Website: apple
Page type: delivery-shipping
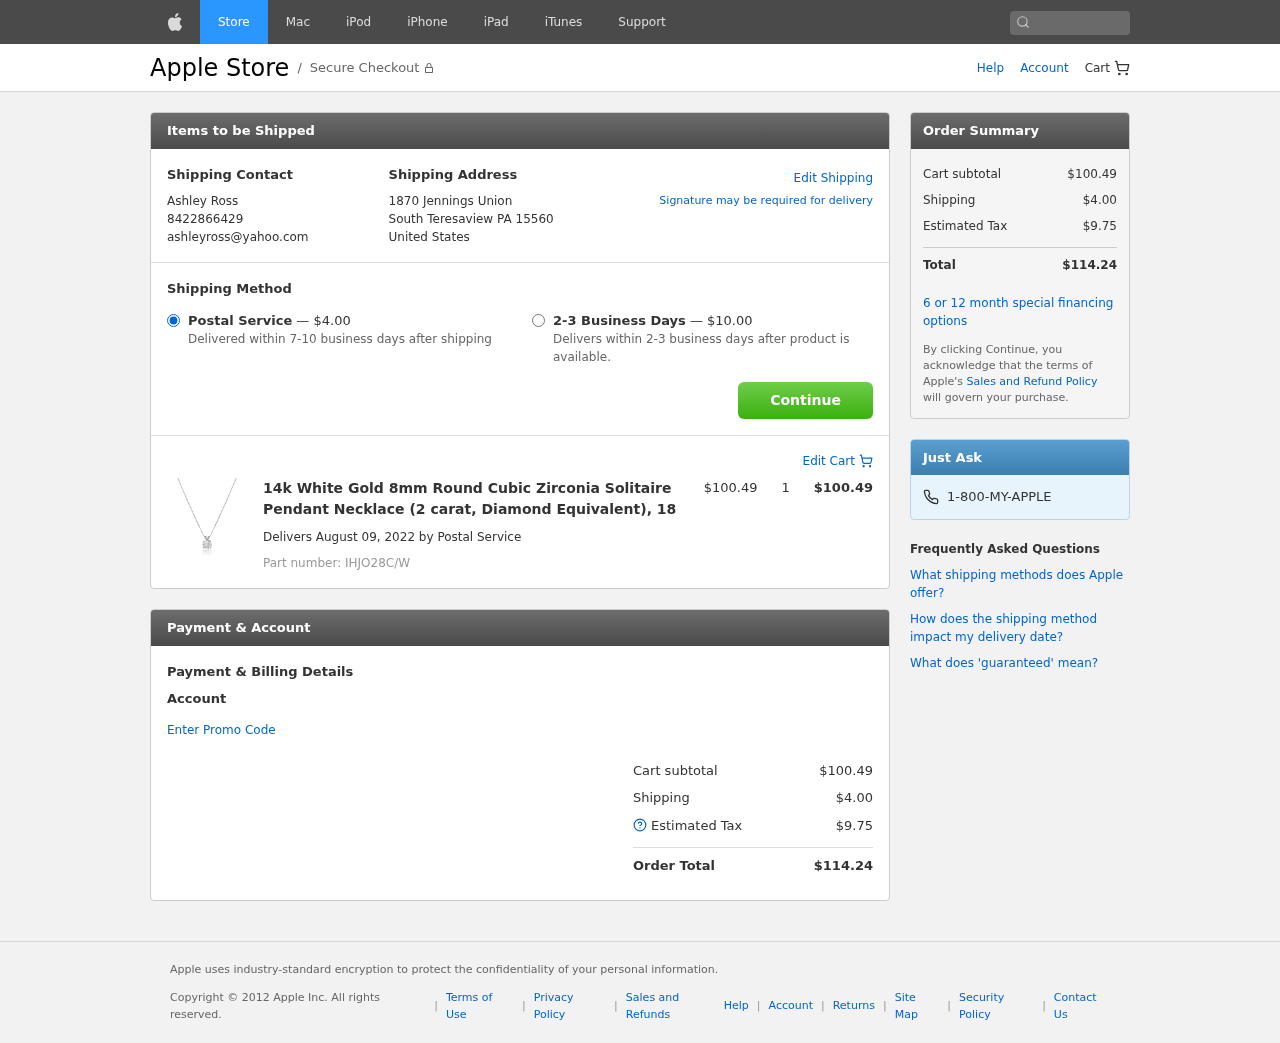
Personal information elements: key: PII_CITY
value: South Teresaview
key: PII_COUNTRY
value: United States
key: PII_EMAIL
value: ashleyross@yahoo.com
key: PII_FULLNAME
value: Ashley Ross
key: PII_PHONE
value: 8422866429
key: PII_POSTCODE
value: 15560
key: PII_STATE_ABBR
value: PA
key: PII_STREET
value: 1870 Jennings Union
Product elements: key: PRODUCT1_NAME
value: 14k White Gold 8mm Round Cubic Zirconia Solitaire Pendant Necklace (2 carat, Diamond Equivalent), 18
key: PRODUCT1_PRICE
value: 100.49
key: PRODUCT1_QUANTITY
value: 1
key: PRODUCT1_SKU
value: IHJO28C/W
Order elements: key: ORDER_SHIPPING_COST
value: $4.00
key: ORDER_SUBTOTAL
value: $100.49
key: ORDER_DELIVERY_DATE
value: August 09, 2022
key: ORDER_TAX
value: $9.75
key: ORDER_TOTAL
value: $114.24